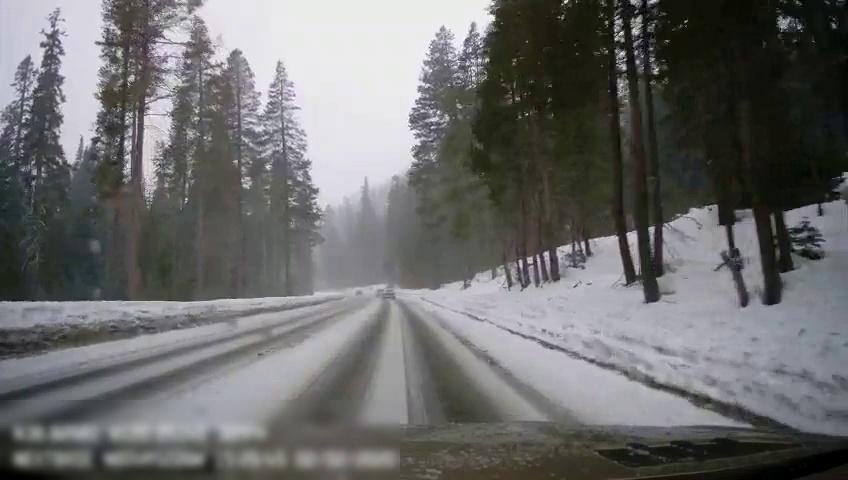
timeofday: Day
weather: Snowy
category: Drivable Space
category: Vehicles | SUV